Question: I decide to modify the following while loop and use it inside a function so that the loop can take any value instead of 6.
'''
i = 0
numbers = []
while i < 6:
numbers.append(i)
i += 1
'''
I created the following script so that I can use the variable(or more specifically argument ) instead of 6 .
'''
def numbers(limit):
i = 0
numbers = []
while i < limit:
numbers.append(i)
i = i + 1
print numbers
'''
'''
user_limit = raw_input("Give me a limit ")
numbers(user_limit)
'''
When I didn't use the 'raw_input()' and simply put the arguments from the script it was working fine but now when I run it(in Microsoft Powershell) a cursor blinks continuously after the question in 'raw_input()' is asked. Then i have to hit + to abort it. Maybe the function is not getting called after 'raw_input()'.
Now it is giving a memory error like in the pic.

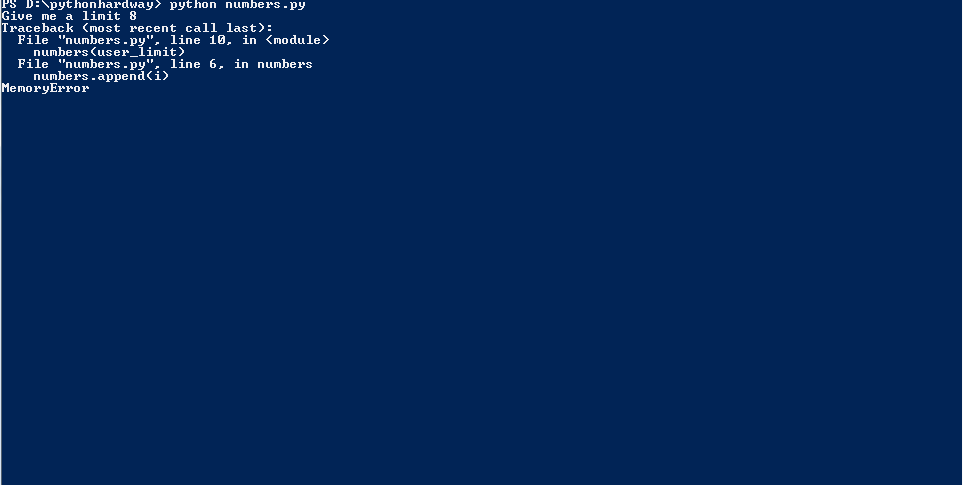
Answer: You need to convert 'user_limit' to 'Int':
'raw_input()' return value is 'str' and the statement is using i which is 'int'
'''
def numbers(limit):
i = 0
numbers = []
while i < limit:
numbers.append(i)
i = i + 1
print numbers
user_limit = int(raw_input("Give me a limit "))
numbers(user_limit)
'''
Output:
'''
Give me a limit 8
[0, 1, 2, 3, 4, 5, 6, 7]
'''